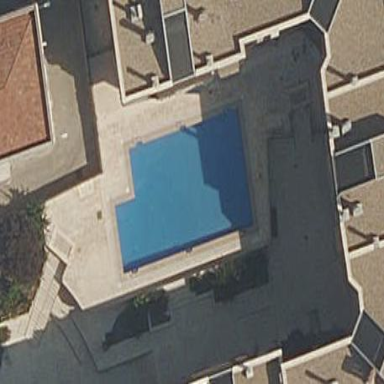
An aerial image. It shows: Swimming pool located in leisure land.